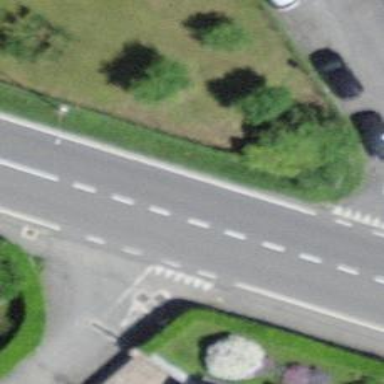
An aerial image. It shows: Road with "give way" sign.